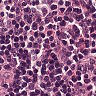
Metastatic tissue present: no